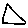
Label: triangle